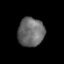
Tissue: prostate
Cell type: Epithelial cells
Senescence score: 0.3115
Nuclear area (px): 745
Mean DAPI intensity: 106.805